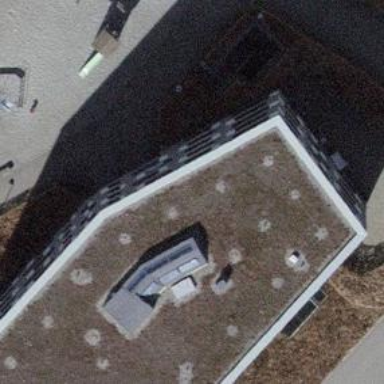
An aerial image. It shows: Building with apartments and flat roof.